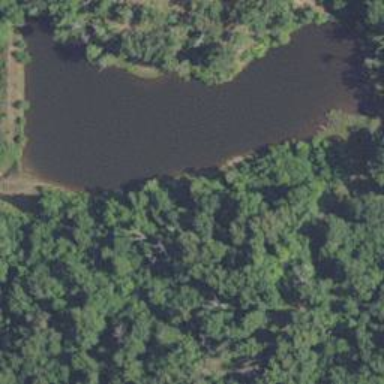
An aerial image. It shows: Serene pond surrounded by nature.